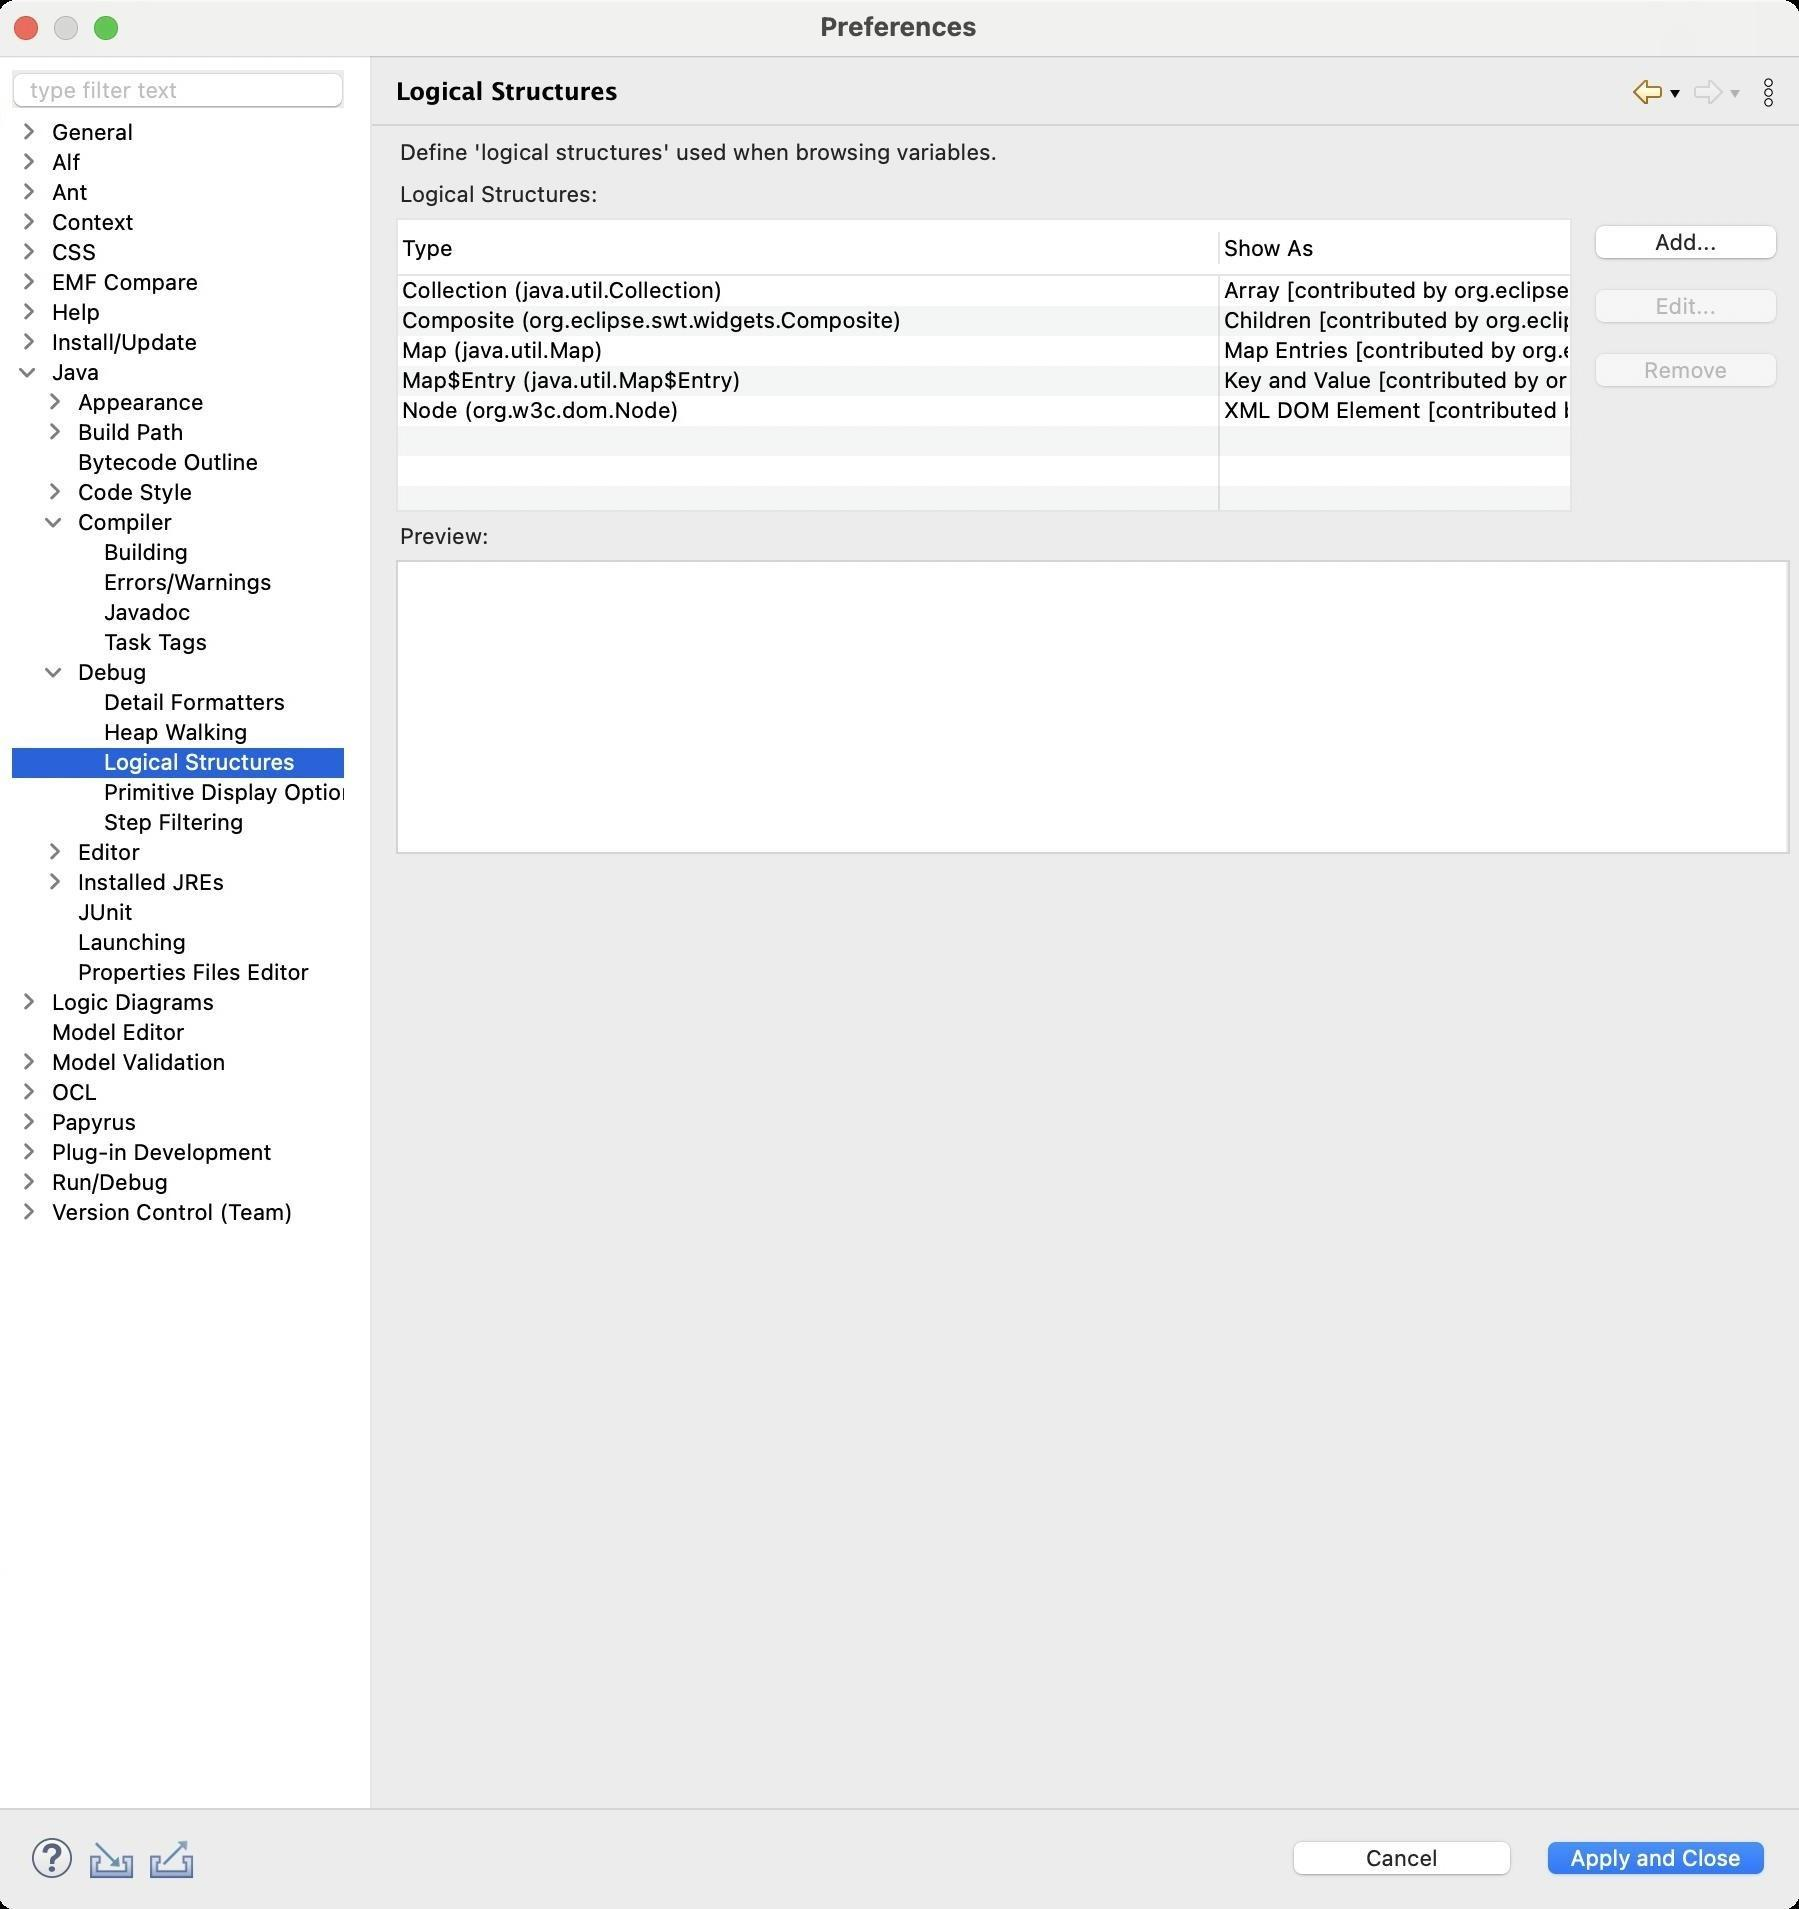
Accessibility tree:
{"name": "Preferences", "role": "AXWindow", "description": null, "role_description": "standard window", "value": null, "position": "480.00;95.00", "size": "901;955", "children": [{"name": "Apply_and_Close", "role": "AXButton", "description": null, "role_description": "button", "value": null, "position": "769.00;917.00", "size": "120;27", "children": []}, {"name": "Cancel", "role": "AXButton", "description": null, "role_description": "button", "value": null, "position": "642.00;917.00", "size": "120;27", "children": []}, {"name": null, "role": "AXToolbar", "description": null, "role_description": "toolbar", "value": null, "position": "12.00;915.00", "size": "90;30", "children": [{"name": "Help", "role": "AXCheckBox", "description": null, "role_description": "checkbox", "value": 0, "position": "12.00;915.00", "size": "30;30", "children": []}, {"name": "Import", "role": "AXButton", "description": null, "role_description": "button", "value": null, "position": "42.00;915.00", "size": "30;30", "children": []}, {"name": "Export", "role": "AXButton", "description": null, "role_description": "button", "value": null, "position": "72.00;915.00", "size": "30;30", "children": []}]}, {"name": null, "role": "AXScrollArea", "description": null, "role_description": "scroll area", "value": null, "position": "199.00;69.00", "size": "697;830", "children": [{"name": null, "role": "AXScrollArea", "description": null, "role_description": "scroll area", "value": null, "position": "199.00;280.00", "size": "697;147", "children": [{"name": "Preview:", "role": "AXTextArea", "description": "", "role_description": "text entry area", "value": "", "position": "200.00;281.00", "size": "694;145", "children": []}, {"name": null, "role": "AXScrollBar", "description": null, "role_description": "scroll bar", "value": 1.0, "position": "200.00;410.00", "size": "695;16", "children": []}, {"name": null, "role": "AXScrollBar", "description": null, "role_description": "scroll bar", "value": 1.0, "position": "879.00;281.00", "size": "16;145", "children": []}]}, {"name": null, "role": "AXStaticText", "description": null, "role_description": "text", "value": "Preview:", "position": "199.00;261.00", "size": "697;14", "children": []}, {"name": "Remove", "role": "AXButton", "description": null, "role_description": "button", "value": null, "position": "793.00;173.00", "size": "102;27", "children": []}, {"name": "Edit...", "role": "AXButton", "description": null, "role_description": "button", "value": null, "position": "793.00;141.00", "size": "102;27", "children": []}, {"name": "Add...", "role": "AXButton", "description": null, "role_description": "button", "value": null, "position": "793.00;109.00", "size": "102;27", "children": []}, {"name": null, "role": "AXScrollArea", "description": null, "role_description": "scroll area", "value": null, "position": "199.00;109.00", "size": "588;147", "children": [{"name": null, "role": "AXTable", "description": null, "role_description": "table", "value": null, "position": "200.00;138.00", "size": "586;117", "children": [{"name": null, "role": "AXRow", "description": null, "role_description": "table row", "value": null, "position": "200.00;138.00", "size": "586;15", "children": [{"name": null, "role": "AXStaticText", "description": null, "role_description": "text", "value": "Collection (java.util.Collection)", "position": "200.00;138.00", "size": "410;14", "children": []}, {"name": null, "role": "AXStaticText", "description": null, "role_description": "text", "value": "Array [contributed by org.eclipse.jdt.debug]", "position": "611.00;138.00", "size": "174;14", "children": []}]}, {"name": null, "role": "AXRow", "description": null, "role_description": "table row", "value": null, "position": "200.00;153.00", "size": "586;15", "children": [{"name": null, "role": "AXStaticText", "description": null, "role_description": "text", "value": "Composite (org.eclipse.swt.widgets.Composite)", "position": "200.00;153.00", "size": "410;14", "children": []}, {"name": null, "role": "AXStaticText", "description": null, "role_description": "text", "value": "Children [contributed by org.eclipse.jdt.debug.ui]", "position": "611.00;153.00", "size": "174;14", "children": []}]}, {"name": null, "role": "AXRow", "description": null, "role_description": "table row", "value": null, "position": "200.00;168.00", "size": "586;15", "children": [{"name": null, "role": "AXStaticText", "description": null, "role_description": "text", "value": "Map (java.util.Map)", "position": "200.00;168.00", "size": "410;14", "children": []}, {"name": null, "role": "AXStaticText", "description": null, "role_description": "text", "value": "Map Entries [contributed by org.eclipse.jdt.debug]", "position": "611.00;168.00", "size": "174;14", "children": []}]}, {"name": null, "role": "AXRow", "description": null, "role_description": "table row", "value": null, "position": "200.00;183.00", "size": "586;15", "children": [{"name": null, "role": "AXStaticText", "description": null, "role_description": "text", "value": "Map$Entry (java.util.Map$Entry)", "position": "200.00;183.00", "size": "410;14", "children": []}, {"name": null, "role": "AXStaticText", "description": null, "role_description": "text", "value": "Key and Value [contributed by org.eclipse.jdt.debug]", "position": "611.00;183.00", "size": "174;14", "children": []}]}, {"name": null, "role": "AXRow", "description": null, "role_description": "table row", "value": null, "position": "200.00;198.00", "size": "586;15", "children": [{"name": null, "role": "AXStaticText", "description": null, "role_description": "text", "value": "Node (org.w3c.dom.Node)", "position": "200.00;198.00", "size": "410;14", "children": []}, {"name": null, "role": "AXStaticText", "description": null, "role_description": "text", "value": "XML DOM Element [contributed by org.eclipse.jdt.debug]", "position": "611.00;198.00", "size": "174;14", "children": []}]}, {"name": null, "role": "AXColumn", "description": null, "role_description": "column", "value": null, "position": "200.00;138.00", "size": "411;117", "children": []}, {"name": null, "role": "AXColumn", "description": null, "role_description": "column", "value": null, "position": "611.00;138.00", "size": "175;117", "children": []}, {"name": null, "role": "AXGroup", "description": null, "role_description": "group", "value": null, "position": "200.00;110.00", "size": "586;28", "children": [{"name": "Type", "role": "AXButton", "description": null, "role_description": "sort button", "value": null, "position": "200.00;110.00", "size": "411;28", "children": []}, {"name": "Show_As", "role": "AXButton", "description": null, "role_description": "sort button", "value": null, "position": "611.00;110.00", "size": "175;28", "children": []}]}]}]}, {"name": null, "role": "AXStaticText", "description": null, "role_description": "text", "value": "Logical Structures:", "position": "199.00;90.00", "size": "697;14", "children": []}, {"name": null, "role": "AXStaticText", "description": null, "role_description": "text", "value": "Define 'logical structures' used when browsing variables.", "position": "199.00;69.00", "size": "697;14", "children": []}]}, {"name": null, "role": "AXToolbar", "description": "", "role_description": "toolbar", "value": null, "position": "814.00;35.00", "size": "82;22", "children": [{"name": "Back_to_Heap_Walking", "role": "AXMenuButton", "description": null, "role_description": "menu button", "value": null, "position": "814.00;35.00", "size": "22;22", "children": []}, {"name": "Forward", "role": "AXMenuButton", "description": null, "role_description": "menu button", "value": null, "position": "844.00;35.00", "size": "22;22", "children": []}, {"name": "Additional_Dialog_Actions", "role": "AXButton", "description": null, "role_description": "button", "value": null, "position": "874.00;35.00", "size": "22;22", "children": []}]}, {"name": null, "role": "AXStaticText", "description": "", "role_description": "text", "value": "Logical Structures", "position": "196.00;35.00", "size": "611;21", "children": []}, {"name": null, "role": "AXSplitter", "description": null, "role_description": "splitter", "value": 180, "position": "180.00;28.00", "size": "5;876", "children": []}, {"name": null, "role": "AXScrollArea", "description": null, "role_description": "scroll area", "value": null, "position": "7.00;59.00", "size": "166;845", "children": [{"name": null, "role": "AXOutline", "description": null, "role_description": "outline", "value": null, "position": "7.00;59.00", "size": "178;845", "children": [{"name": null, "role": "AXRow", "description": null, "role_description": "outline row", "value": null, "position": "7.00;59.00", "size": "178;15", "children": [{"name": null, "role": "AXGroup", "description": null, "role_description": "group", "value": null, "position": "7.00;59.00", "size": "178;15", "children": [{"name": null, "role": "AXDisclosureTriangle", "description": null, "role_description": "disclosure triangle", "value": 0, "position": "9.00;59.00", "size": "12;14", "children": []}, {"name": null, "role": "AXStaticText", "description": null, "role_description": "text", "value": "General", "position": "25.00;59.00", "size": "159;14", "children": []}]}]}, {"name": null, "role": "AXRow", "description": null, "role_description": "outline row", "value": null, "position": "7.00;74.00", "size": "178;15", "children": [{"name": null, "role": "AXGroup", "description": null, "role_description": "group", "value": null, "position": "7.00;74.00", "size": "178;15", "children": [{"name": null, "role": "AXDisclosureTriangle", "description": null, "role_description": "disclosure triangle", "value": 0, "position": "9.00;74.00", "size": "12;14", "children": []}, {"name": null, "role": "AXStaticText", "description": null, "role_description": "text", "value": "Alf", "position": "25.00;74.00", "size": "159;14", "children": []}]}]}, {"name": null, "role": "AXRow", "description": null, "role_description": "outline row", "value": null, "position": "7.00;89.00", "size": "178;15", "children": [{"name": null, "role": "AXGroup", "description": null, "role_description": "group", "value": null, "position": "7.00;89.00", "size": "178;15", "children": [{"name": null, "role": "AXDisclosureTriangle", "description": null, "role_description": "disclosure triangle", "value": 0, "position": "9.00;89.00", "size": "12;14", "children": []}, {"name": null, "role": "AXStaticText", "description": null, "role_description": "text", "value": "Ant", "position": "25.00;89.00", "size": "159;14", "children": []}]}]}, {"name": null, "role": "AXRow", "description": null, "role_description": "outline row", "value": null, "position": "7.00;104.00", "size": "178;15", "children": [{"name": null, "role": "AXGroup", "description": null, "role_description": "group", "value": null, "position": "7.00;104.00", "size": "178;15", "children": [{"name": null, "role": "AXDisclosureTriangle", "description": null, "role_description": "disclosure triangle", "value": 0, "position": "9.00;104.00", "size": "12;14", "children": []}, {"name": null, "role": "AXStaticText", "description": null, "role_description": "text", "value": "Context", "position": "25.00;104.00", "size": "159;14", "children": []}]}]}, {"name": null, "role": "AXRow", "description": null, "role_description": "outline row", "value": null, "position": "7.00;119.00", "size": "178;15", "children": [{"name": null, "role": "AXGroup", "description": null, "role_description": "group", "value": null, "position": "7.00;119.00", "size": "178;15", "children": [{"name": null, "role": "AXDisclosureTriangle", "description": null, "role_description": "disclosure triangle", "value": 0, "position": "9.00;119.00", "size": "12;14", "children": []}, {"name": null, "role": "AXStaticText", "description": null, "role_description": "text", "value": "CSS", "position": "25.00;119.00", "size": "159;14", "children": []}]}]}, {"name": null, "role": "AXRow", "description": null, "role_description": "outline row", "value": null, "position": "7.00;134.00", "size": "178;15", "children": [{"name": null, "role": "AXGroup", "description": null, "role_description": "group", "value": null, "position": "7.00;134.00", "size": "178;15", "children": [{"name": null, "role": "AXDisclosureTriangle", "description": null, "role_description": "disclosure triangle", "value": 0, "position": "9.00;134.00", "size": "12;14", "children": []}, {"name": null, "role": "AXStaticText", "description": null, "role_description": "text", "value": "EMF Compare", "position": "25.00;134.00", "size": "159;14", "children": []}]}]}, {"name": null, "role": "AXRow", "description": null, "role_description": "outline row", "value": null, "position": "7.00;149.00", "size": "178;15", "children": [{"name": null, "role": "AXGroup", "description": null, "role_description": "group", "value": null, "position": "7.00;149.00", "size": "178;15", "children": [{"name": null, "role": "AXDisclosureTriangle", "description": null, "role_description": "disclosure triangle", "value": 0, "position": "9.00;149.00", "size": "12;14", "children": []}, {"name": null, "role": "AXStaticText", "description": null, "role_description": "text", "value": "Help", "position": "25.00;149.00", "size": "159;14", "children": []}]}]}, {"name": null, "role": "AXRow", "description": null, "role_description": "outline row", "value": null, "position": "7.00;164.00", "size": "178;15", "children": [{"name": null, "role": "AXGroup", "description": null, "role_description": "group", "value": null, "position": "7.00;164.00", "size": "178;15", "children": [{"name": null, "role": "AXDisclosureTriangle", "description": null, "role_description": "disclosure triangle", "value": 0, "position": "9.00;164.00", "size": "12;14", "children": []}, {"name": null, "role": "AXStaticText", "description": null, "role_description": "text", "value": "Install/Update", "position": "25.00;164.00", "size": "159;14", "children": []}]}]}, {"name": null, "role": "AXRow", "description": null, "role_description": "outline row", "value": null, "position": "7.00;179.00", "size": "178;15", "children": [{"name": null, "role": "AXGroup", "description": null, "role_description": "group", "value": null, "position": "7.00;179.00", "size": "178;15", "children": [{"name": null, "role": "AXDisclosureTriangle", "description": null, "role_description": "disclosure triangle", "value": 1, "position": "9.00;179.00", "size": "12;14", "children": []}, {"name": null, "role": "AXStaticText", "description": null, "role_description": "text", "value": "Java", "position": "25.00;179.00", "size": "159;14", "children": []}]}]}, {"name": null, "role": "AXRow", "description": null, "role_description": "outline row", "value": null, "position": "7.00;194.00", "size": "178;15", "children": [{"name": null, "role": "AXGroup", "description": null, "role_description": "group", "value": null, "position": "7.00;194.00", "size": "178;15", "children": [{"name": null, "role": "AXDisclosureTriangle", "description": null, "role_description": "disclosure triangle", "value": 0, "position": "22.00;194.00", "size": "12;14", "children": []}, {"name": null, "role": "AXStaticText", "description": null, "role_description": "text", "value": "Appearance", "position": "38.00;194.00", "size": "146;14", "children": []}]}]}, {"name": null, "role": "AXRow", "description": null, "role_description": "outline row", "value": null, "position": "7.00;209.00", "size": "178;15", "children": [{"name": null, "role": "AXGroup", "description": null, "role_description": "group", "value": null, "position": "7.00;209.00", "size": "178;15", "children": [{"name": null, "role": "AXDisclosureTriangle", "description": null, "role_description": "disclosure triangle", "value": 0, "position": "22.00;209.00", "size": "12;14", "children": []}, {"name": null, "role": "AXStaticText", "description": null, "role_description": "text", "value": "Build Path", "position": "38.00;209.00", "size": "146;14", "children": []}]}]}, {"name": null, "role": "AXRow", "description": null, "role_description": "outline row", "value": null, "position": "7.00;224.00", "size": "178;15", "children": [{"name": null, "role": "AXStaticText", "description": null, "role_description": "text", "value": "Bytecode Outline", "position": "38.00;224.00", "size": "146;14", "children": []}]}, {"name": null, "role": "AXRow", "description": null, "role_description": "outline row", "value": null, "position": "7.00;239.00", "size": "178;15", "children": [{"name": null, "role": "AXGroup", "description": null, "role_description": "group", "value": null, "position": "7.00;239.00", "size": "178;15", "children": [{"name": null, "role": "AXDisclosureTriangle", "description": null, "role_description": "disclosure triangle", "value": 0, "position": "22.00;239.00", "size": "12;14", "children": []}, {"name": null, "role": "AXStaticText", "description": null, "role_description": "text", "value": "Code Style", "position": "38.00;239.00", "size": "146;14", "children": []}]}]}, {"name": null, "role": "AXRow", "description": null, "role_description": "outline row", "value": null, "position": "7.00;254.00", "size": "178;15", "children": [{"name": null, "role": "AXGroup", "description": null, "role_description": "group", "value": null, "position": "7.00;254.00", "size": "178;15", "children": [{"name": null, "role": "AXDisclosureTriangle", "description": null, "role_description": "disclosure triangle", "value": 1, "position": "22.00;254.00", "size": "12;14", "children": []}, {"name": null, "role": "AXStaticText", "description": null, "role_description": "text", "value": "Compiler", "position": "38.00;254.00", "size": "146;14", "children": []}]}]}, {"name": null, "role": "AXRow", "description": null, "role_description": "outline row", "value": null, "position": "7.00;269.00", "size": "178;15", "children": [{"name": null, "role": "AXStaticText", "description": null, "role_description": "text", "value": "Building", "position": "51.00;269.00", "size": "133;14", "children": []}]}, {"name": null, "role": "AXRow", "description": null, "role_description": "outline row", "value": null, "position": "7.00;284.00", "size": "178;15", "children": [{"name": null, "role": "AXStaticText", "description": null, "role_description": "text", "value": "Errors/Warnings", "position": "51.00;284.00", "size": "133;14", "children": []}]}, {"name": null, "role": "AXRow", "description": null, "role_description": "outline row", "value": null, "position": "7.00;299.00", "size": "178;15", "children": [{"name": null, "role": "AXStaticText", "description": null, "role_description": "text", "value": "Javadoc", "position": "51.00;299.00", "size": "133;14", "children": []}]}, {"name": null, "role": "AXRow", "description": null, "role_description": "outline row", "value": null, "position": "7.00;314.00", "size": "178;15", "children": [{"name": null, "role": "AXStaticText", "description": null, "role_description": "text", "value": "Task Tags", "position": "51.00;314.00", "size": "133;14", "children": []}]}, {"name": null, "role": "AXRow", "description": null, "role_description": "outline row", "value": null, "position": "7.00;329.00", "size": "178;15", "children": [{"name": null, "role": "AXGroup", "description": null, "role_description": "group", "value": null, "position": "7.00;329.00", "size": "178;15", "children": [{"name": null, "role": "AXDisclosureTriangle", "description": null, "role_description": "disclosure triangle", "value": 1, "position": "22.00;329.00", "size": "12;14", "children": []}, {"name": null, "role": "AXStaticText", "description": null, "role_description": "text", "value": "Debug", "position": "38.00;329.00", "size": "146;14", "children": []}]}]}, {"name": null, "role": "AXRow", "description": null, "role_description": "outline row", "value": null, "position": "7.00;344.00", "size": "178;15", "children": [{"name": null, "role": "AXStaticText", "description": null, "role_description": "text", "value": "Detail Formatters", "position": "51.00;344.00", "size": "133;14", "children": []}]}, {"name": null, "role": "AXRow", "description": null, "role_description": "outline row", "value": null, "position": "7.00;359.00", "size": "178;15", "children": [{"name": null, "role": "AXStaticText", "description": null, "role_description": "text", "value": "Heap Walking", "position": "51.00;359.00", "size": "133;14", "children": []}]}, {"name": null, "role": "AXRow", "description": null, "role_description": "outline row", "value": null, "position": "7.00;374.00", "size": "178;15", "children": [{"name": null, "role": "AXStaticText", "description": null, "role_description": "text", "value": "Logical Structures", "position": "51.00;374.00", "size": "133;14", "children": []}]}, {"name": null, "role": "AXRow", "description": null, "role_description": "outline row", "value": null, "position": "7.00;389.00", "size": "178;15", "children": [{"name": null, "role": "AXStaticText", "description": null, "role_description": "text", "value": "Primitive Display Options", "position": "51.00;389.00", "size": "133;14", "children": []}]}, {"name": null, "role": "AXRow", "description": null, "role_description": "outline row", "value": null, "position": "7.00;404.00", "size": "178;15", "children": [{"name": null, "role": "AXStaticText", "description": null, "role_description": "text", "value": "Step Filtering", "position": "51.00;404.00", "size": "133;14", "children": []}]}, {"name": null, "role": "AXRow", "description": null, "role_description": "outline row", "value": null, "position": "7.00;419.00", "size": "178;15", "children": [{"name": null, "role": "AXGroup", "description": null, "role_description": "group", "value": null, "position": "7.00;419.00", "size": "178;15", "children": [{"name": null, "role": "AXDisclosureTriangle", "description": null, "role_description": "disclosure triangle", "value": 0, "position": "22.00;419.00", "size": "12;14", "children": []}, {"name": null, "role": "AXStaticText", "description": null, "role_description": "text", "value": "Editor", "position": "38.00;419.00", "size": "146;14", "children": []}]}]}, {"name": null, "role": "AXRow", "description": null, "role_description": "outline row", "value": null, "position": "7.00;434.00", "size": "178;15", "children": [{"name": null, "role": "AXGroup", "description": null, "role_description": "group", "value": null, "position": "7.00;434.00", "size": "178;15", "children": [{"name": null, "role": "AXDisclosureTriangle", "description": null, "role_description": "disclosure triangle", "value": 0, "position": "22.00;434.00", "size": "12;14", "children": []}, {"name": null, "role": "AXStaticText", "description": null, "role_description": "text", "value": "Installed JREs", "position": "38.00;434.00", "size": "146;14", "children": []}]}]}, {"name": null, "role": "AXRow", "description": null, "role_description": "outline row", "value": null, "position": "7.00;449.00", "size": "178;15", "children": [{"name": null, "role": "AXStaticText", "description": null, "role_description": "text", "value": "JUnit", "position": "38.00;449.00", "size": "146;14", "children": []}]}, {"name": null, "role": "AXRow", "description": null, "role_description": "outline row", "value": null, "position": "7.00;464.00", "size": "178;15", "children": [{"name": null, "role": "AXStaticText", "description": null, "role_description": "text", "value": "Launching", "position": "38.00;464.00", "size": "146;14", "children": []}]}, {"name": null, "role": "AXRow", "description": null, "role_description": "outline row", "value": null, "position": "7.00;479.00", "size": "178;15", "children": [{"name": null, "role": "AXStaticText", "description": null, "role_description": "text", "value": "Properties Files Editor", "position": "38.00;479.00", "size": "146;14", "children": []}]}, {"name": null, "role": "AXRow", "description": null, "role_description": "outline row", "value": null, "position": "7.00;494.00", "size": "178;15", "children": [{"name": null, "role": "AXGroup", "description": null, "role_description": "group", "value": null, "position": "7.00;494.00", "size": "178;15", "children": [{"name": null, "role": "AXDisclosureTriangle", "description": null, "role_description": "disclosure triangle", "value": 0, "position": "9.00;494.00", "size": "12;14", "children": []}, {"name": null, "role": "AXStaticText", "description": null, "role_description": "text", "value": "Logic Diagrams", "position": "25.00;494.00", "size": "159;14", "children": []}]}]}, {"name": null, "role": "AXRow", "description": null, "role_description": "outline row", "value": null, "position": "7.00;509.00", "size": "178;15", "children": [{"name": null, "role": "AXStaticText", "description": null, "role_description": "text", "value": "Model Editor", "position": "25.00;509.00", "size": "159;14", "children": []}]}, {"name": null, "role": "AXRow", "description": null, "role_description": "outline row", "value": null, "position": "7.00;524.00", "size": "178;15", "children": [{"name": null, "role": "AXGroup", "description": null, "role_description": "group", "value": null, "position": "7.00;524.00", "size": "178;15", "children": [{"name": null, "role": "AXDisclosureTriangle", "description": null, "role_description": "disclosure triangle", "value": 0, "position": "9.00;524.00", "size": "12;14", "children": []}, {"name": null, "role": "AXStaticText", "description": null, "role_description": "text", "value": "Model Validation", "position": "25.00;524.00", "size": "159;14", "children": []}]}]}, {"name": null, "role": "AXRow", "description": null, "role_description": "outline row", "value": null, "position": "7.00;539.00", "size": "178;15", "children": [{"name": null, "role": "AXGroup", "description": null, "role_description": "group", "value": null, "position": "7.00;539.00", "size": "178;15", "children": [{"name": null, "role": "AXDisclosureTriangle", "description": null, "role_description": "disclosure triangle", "value": 0, "position": "9.00;539.00", "size": "12;14", "children": []}, {"name": null, "role": "AXStaticText", "description": null, "role_description": "text", "value": "OCL", "position": "25.00;539.00", "size": "159;14", "children": []}]}]}, {"name": null, "role": "AXRow", "description": null, "role_description": "outline row", "value": null, "position": "7.00;554.00", "size": "178;15", "children": [{"name": null, "role": "AXGroup", "description": null, "role_description": "group", "value": null, "position": "7.00;554.00", "size": "178;15", "children": [{"name": null, "role": "AXDisclosureTriangle", "description": null, "role_description": "disclosure triangle", "value": 0, "position": "9.00;554.00", "size": "12;14", "children": []}, {"name": null, "role": "AXStaticText", "description": null, "role_description": "text", "value": "Papyrus", "position": "25.00;554.00", "size": "159;14", "children": []}]}]}, {"name": null, "role": "AXRow", "description": null, "role_description": "outline row", "value": null, "position": "7.00;569.00", "size": "178;15", "children": [{"name": null, "role": "AXGroup", "description": null, "role_description": "group", "value": null, "position": "7.00;569.00", "size": "178;15", "children": [{"name": null, "role": "AXDisclosureTriangle", "description": null, "role_description": "disclosure triangle", "value": 0, "position": "9.00;569.00", "size": "12;14", "children": []}, {"name": null, "role": "AXStaticText", "description": null, "role_description": "text", "value": "Plug-in Development", "position": "25.00;569.00", "size": "159;14", "children": []}]}]}, {"name": null, "role": "AXRow", "description": null, "role_description": "outline row", "value": null, "position": "7.00;584.00", "size": "178;15", "children": [{"name": null, "role": "AXGroup", "description": null, "role_description": "group", "value": null, "position": "7.00;584.00", "size": "178;15", "children": [{"name": null, "role": "AXDisclosureTriangle", "description": null, "role_description": "disclosure triangle", "value": 0, "position": "9.00;584.00", "size": "12;14", "children": []}, {"name": null, "role": "AXStaticText", "description": null, "role_description": "text", "value": "Run/Debug", "position": "25.00;584.00", "size": "159;14", "children": []}]}]}, {"name": null, "role": "AXRow", "description": null, "role_description": "outline row", "value": null, "position": "7.00;599.00", "size": "178;15", "children": [{"name": null, "role": "AXGroup", "description": null, "role_description": "group", "value": null, "position": "7.00;599.00", "size": "178;15", "children": [{"name": null, "role": "AXDisclosureTriangle", "description": null, "role_description": "disclosure triangle", "value": 0, "position": "9.00;599.00", "size": "12;14", "children": []}, {"name": null, "role": "AXStaticText", "description": null, "role_description": "text", "value": "Version Control (Team)", "position": "25.00;599.00", "size": "159;14", "children": []}]}]}, {"name": null, "role": "AXColumn", "description": null, "role_description": "column", "value": null, "position": "7.00;59.00", "size": "178;845", "children": []}]}, {"name": null, "role": "AXScrollBar", "description": null, "role_description": "scroll bar", "value": 0.0, "position": "7.00;888.00", "size": "166;16", "children": [{"name": null, "role": "AXValueIndicator", "description": null, "role_description": "value indicator", "value": 0.0, "position": "8.00;892.00", "size": "152;12", "children": []}, {"name": null, "role": "AXButton", "description": null, "role_description": "increment arrow button", "value": null, "position": "7.00;888.00", "size": "0;0", "children": []}, {"name": null, "role": "AXButton", "description": null, "role_description": "decrement arrow button", "value": null, "position": "7.00;888.00", "size": "0;0", "children": []}, {"name": null, "role": "AXButton", "description": null, "role_description": "increment page button", "value": null, "position": "161.00;892.00", "size": "12;12", "children": []}, {"name": null, "role": "AXButton", "description": null, "role_description": "decrement page button", "value": null, "position": "7.00;892.00", "size": "1;12", "children": []}]}]}, {"name": "type_filter_text", "role": "AXTextField", "description": null, "role_description": "search text field", "value": "", "position": "7.00;35.00", "size": "166;19", "children": []}, {"name": null, "role": "AXButton", "description": null, "role_description": "close button", "value": null, "position": "7.00;6.00", "size": "14;16", "children": []}, {"name": null, "role": "AXButton", "description": null, "role_description": "zoom button", "value": null, "position": "47.00;6.00", "size": "14;16", "children": [{"name": null, "role": "AXGroup", "description": null, "role_description": "group", "value": null, "position": "47.00;6.00", "size": "14;16", "children": [{"name": null, "role": "AXGroup", "description": null, "role_description": "group", "value": null, "position": "47.00;6.00", "size": "14;16", "children": []}]}]}, {"name": null, "role": "AXButton", "description": null, "role_description": "minimize button", "value": null, "position": "27.00;6.00", "size": "14;16", "children": []}, {"name": null, "role": "AXStaticText", "description": null, "role_description": "text", "value": "Preferences", "position": "409.00;5.00", "size": "83;16", "children": []}]}